Field crop: maize
Growth stage: 1
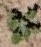
Species: chenopodium